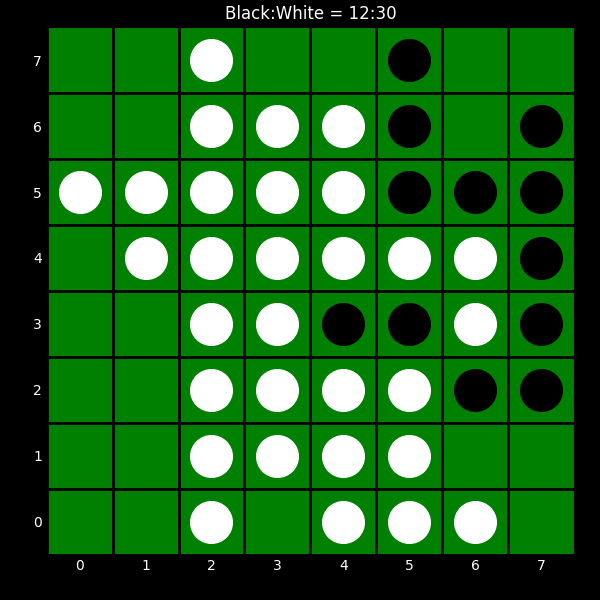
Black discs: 12
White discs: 30